Aerial crown-view tile of a tropical tree (Barro Colorado Island, Panama), acquired 20250414:
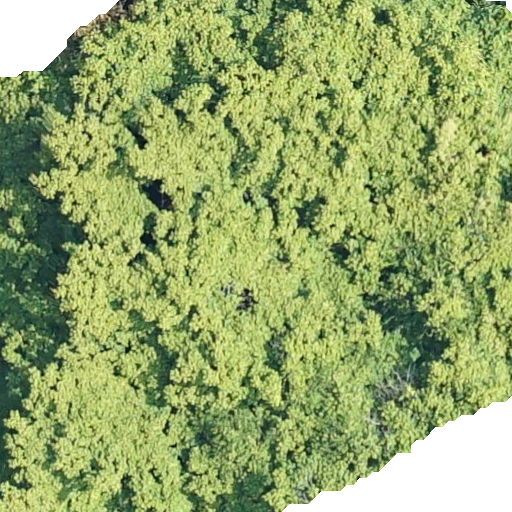
Species: Tachigali panamensis
GBIF accepted scientific name: Tachigali panamensis
Crown area: 488.603 m²